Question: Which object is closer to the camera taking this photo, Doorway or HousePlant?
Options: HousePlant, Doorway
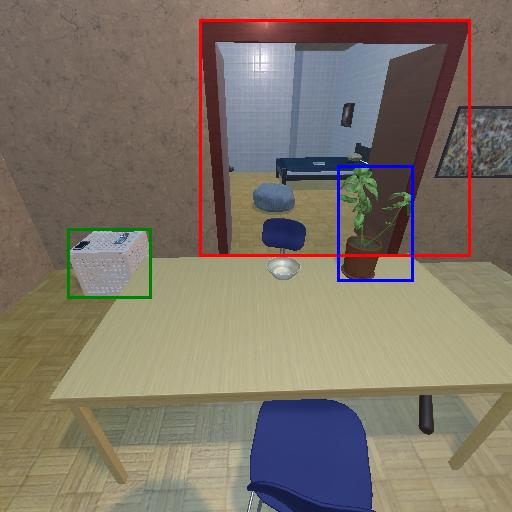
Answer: HousePlant